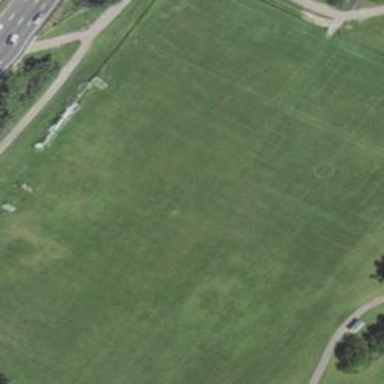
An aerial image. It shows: Multi-sport pitch with grass surface.